Brain MRI, t2w sequence, axial 2D slice.
Patient: age 28, sex M, weight 78 kg, height 1.78 m
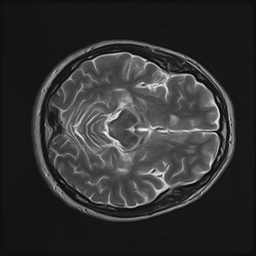